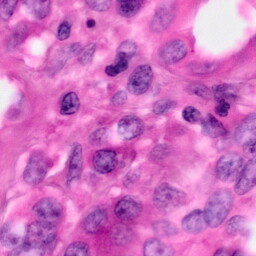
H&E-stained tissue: Pancreatic